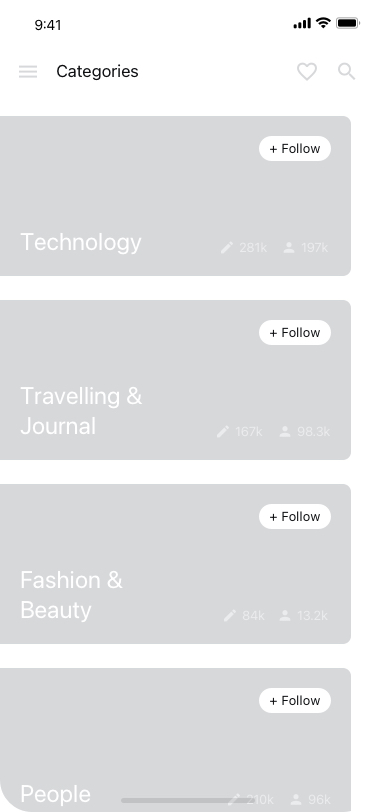
Text in this UI design:
281k
197k
+ Follow
Technology
167k
98.3k
+ Follow
Travelling &
Journal
84k
13.2k
+ Follow
Fashion &
Beauty
210k
96k
+ Follow
People
Categories